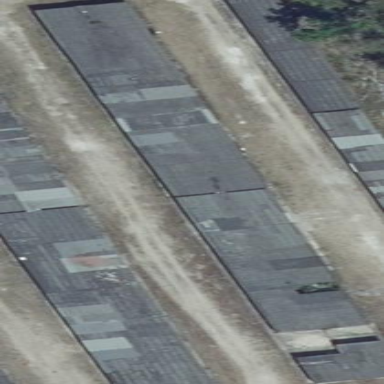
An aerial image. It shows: Group of garages.